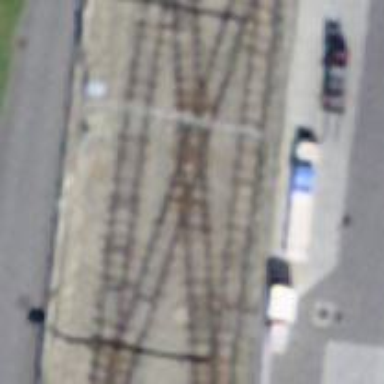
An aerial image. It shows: Railway crossing.